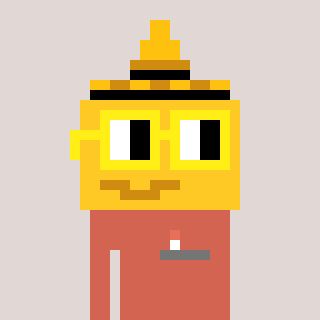
a pixel art character with square yellow glasses, a mustard-shaped head and a peachy-colored body on a warm background